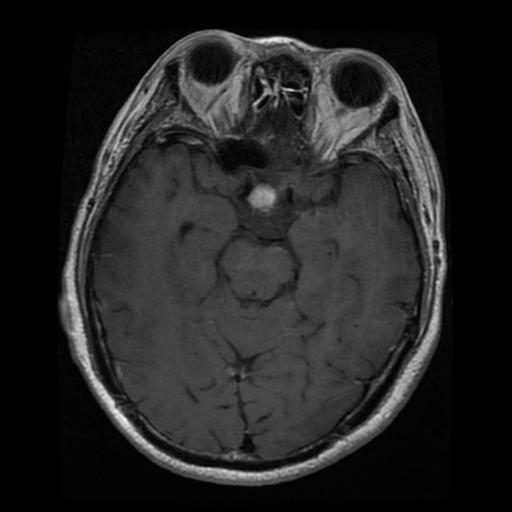
Label: pituitary